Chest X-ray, AP view. Patient: 73 years old, sex F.
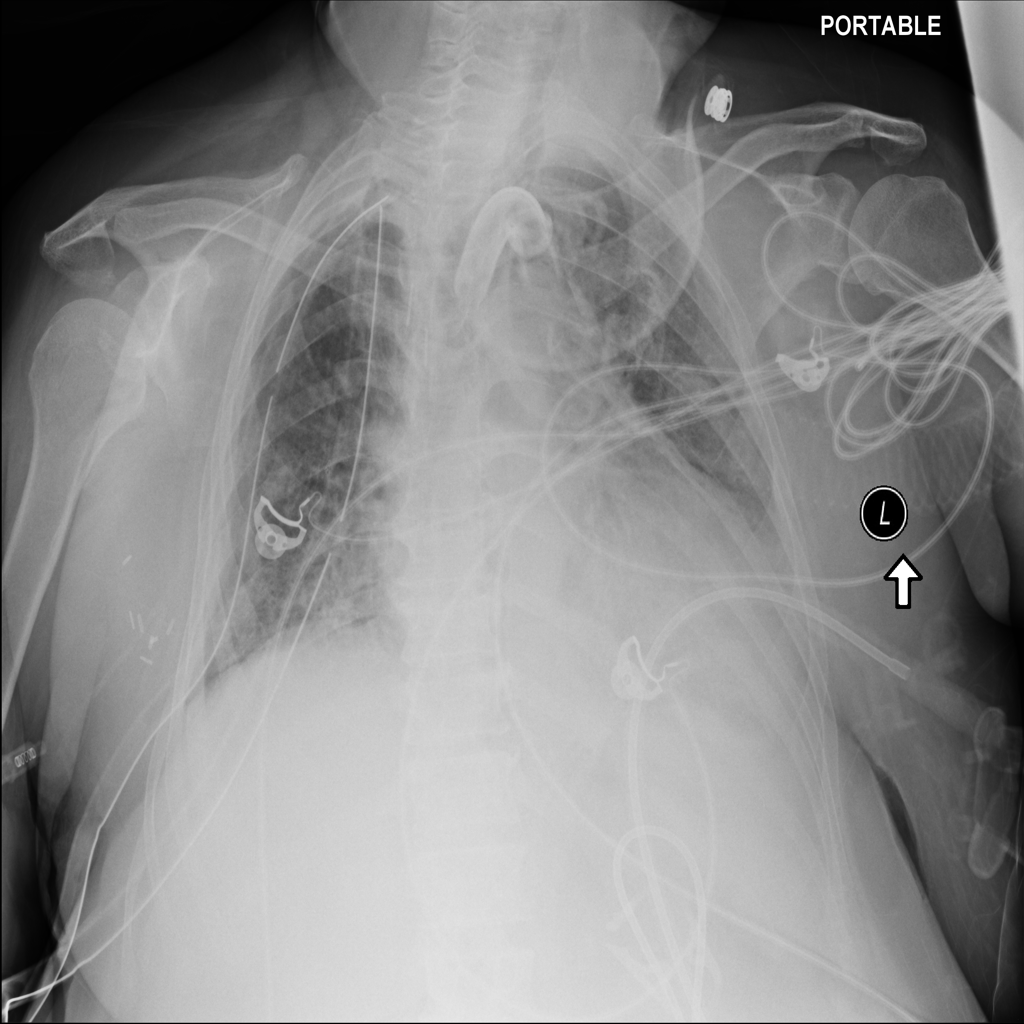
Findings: Effusion